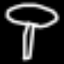
Label: mushroom